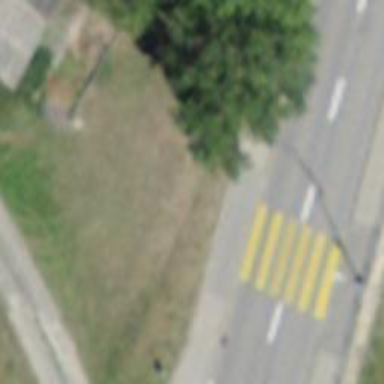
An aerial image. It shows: Bus stop with platform for public transport.